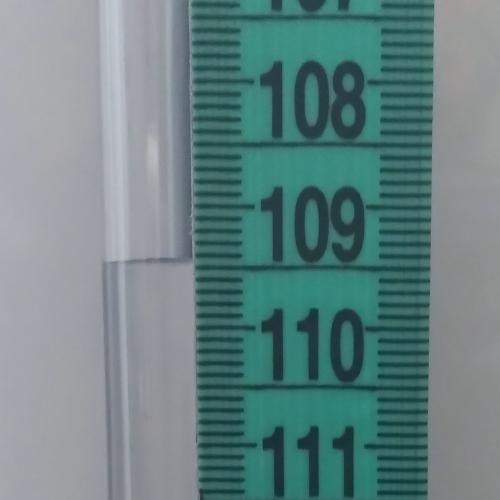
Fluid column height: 109.4 cm